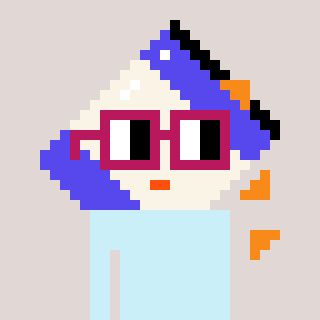
a pixel art character with square dark red glasses, a chips-shaped head and a darkbrown-colored body on a warm background